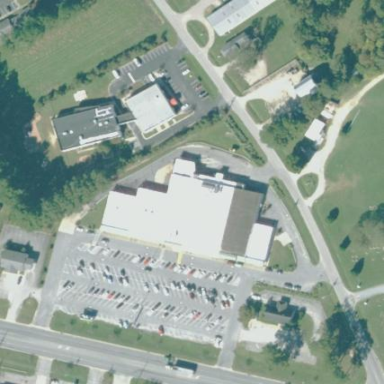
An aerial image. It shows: Retail building.